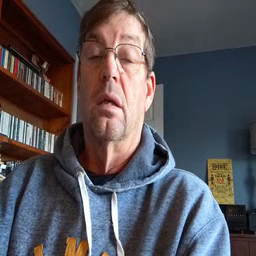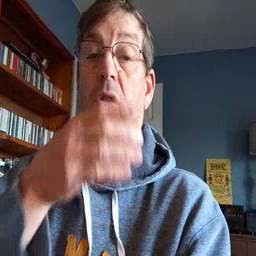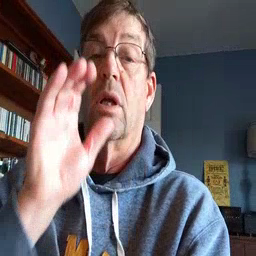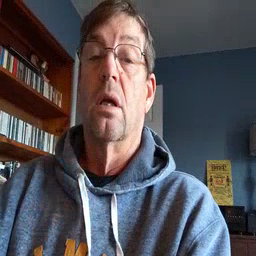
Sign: drink